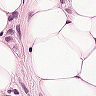
Metastatic tissue present: yes